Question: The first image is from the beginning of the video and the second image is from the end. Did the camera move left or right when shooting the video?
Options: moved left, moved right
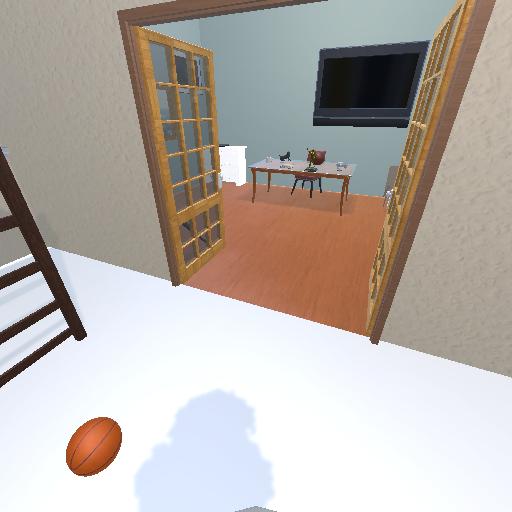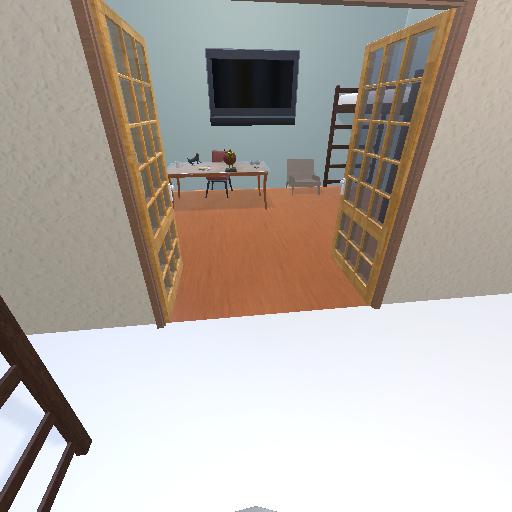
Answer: moved left